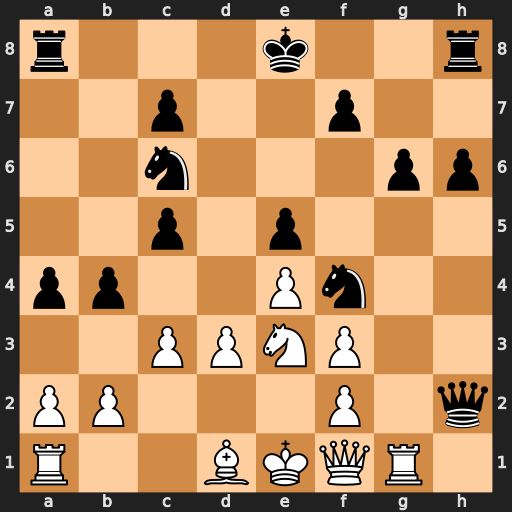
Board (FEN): r3k2r/2p2p2/2n3pp/2p1p3/pp2Pn2/2PPNP2/PP3P1q/R2BKQR1
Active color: w
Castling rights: Qkq
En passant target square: -
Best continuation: Rh1 Nxd3+ Ke2 Qxf2+ Qxf2 Nxf2 Kxf2